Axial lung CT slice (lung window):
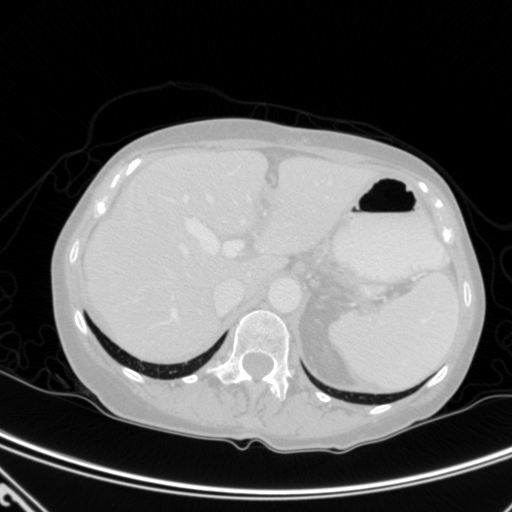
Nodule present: no